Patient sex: F
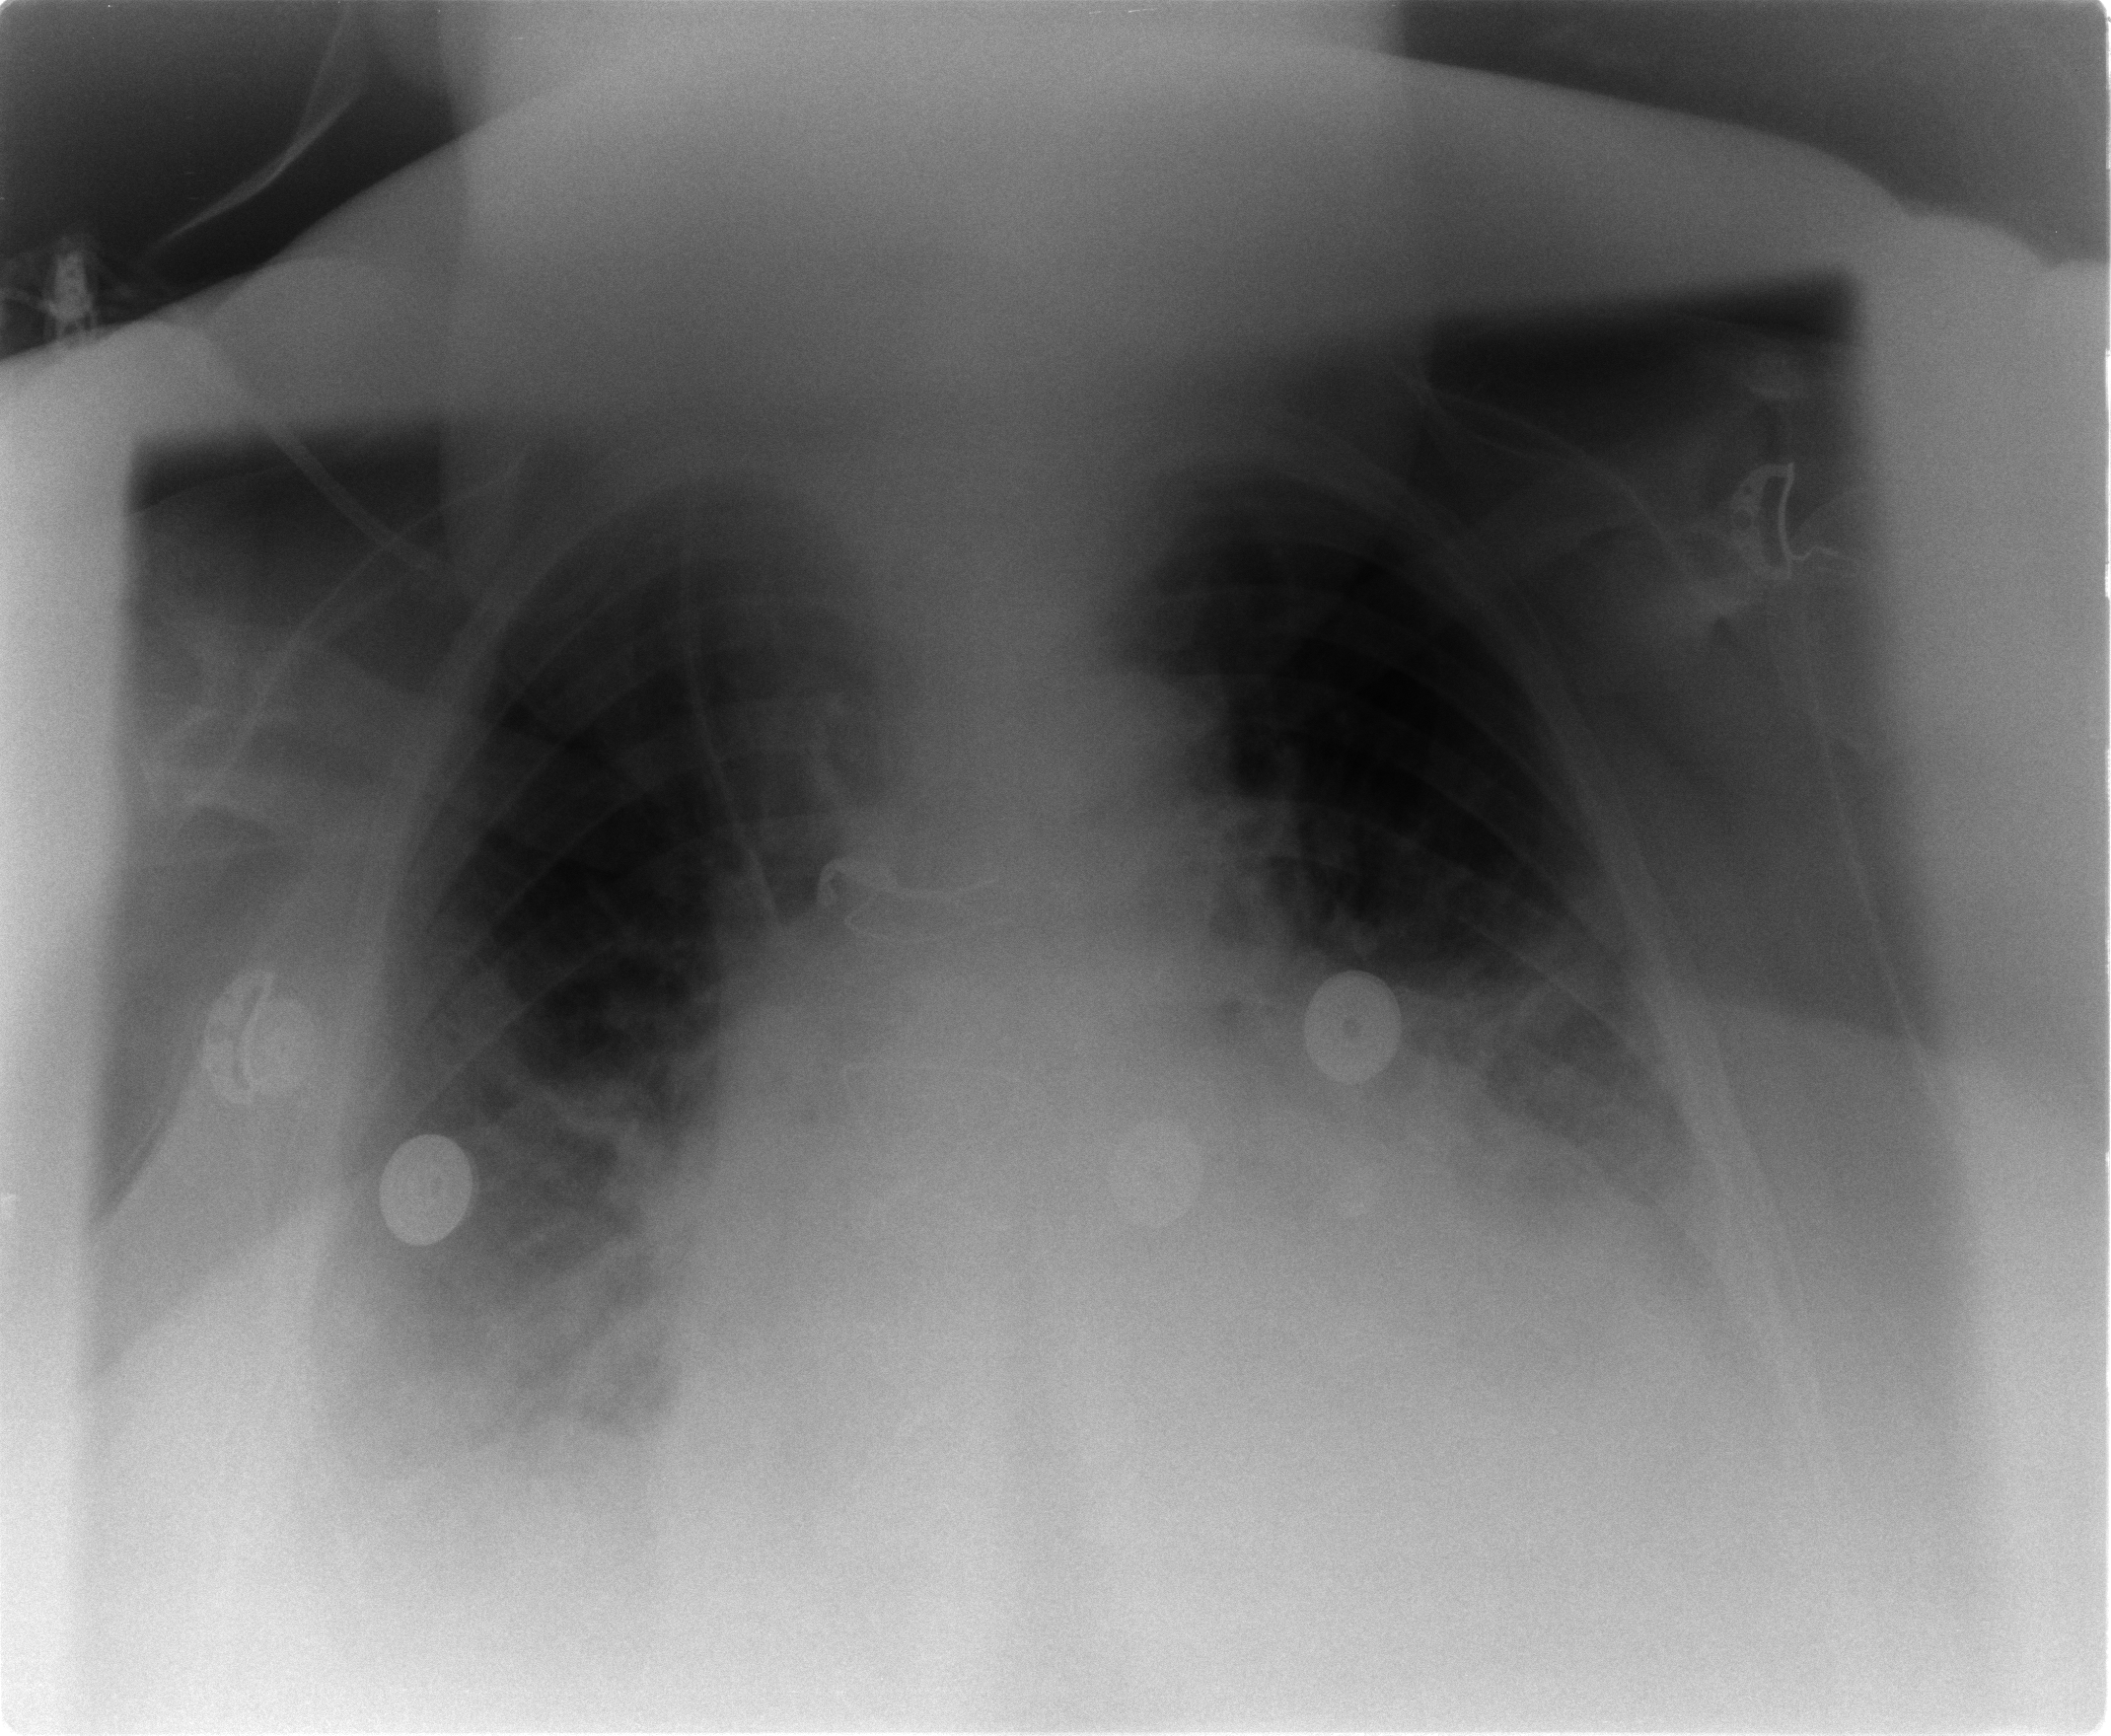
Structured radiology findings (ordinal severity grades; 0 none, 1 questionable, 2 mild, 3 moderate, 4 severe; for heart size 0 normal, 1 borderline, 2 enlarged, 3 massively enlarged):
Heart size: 2
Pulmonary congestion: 3
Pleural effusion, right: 2
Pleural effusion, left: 2
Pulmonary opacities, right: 0
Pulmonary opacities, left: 0
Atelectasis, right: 2
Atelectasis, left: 2